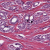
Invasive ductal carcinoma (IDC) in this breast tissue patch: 1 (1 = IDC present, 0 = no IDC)